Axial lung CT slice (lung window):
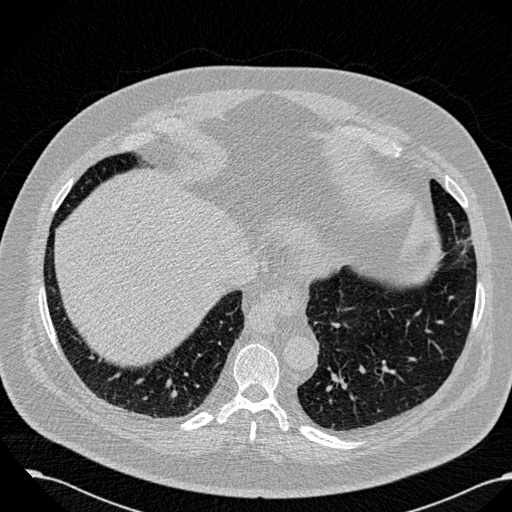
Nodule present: no